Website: walmart
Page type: payment
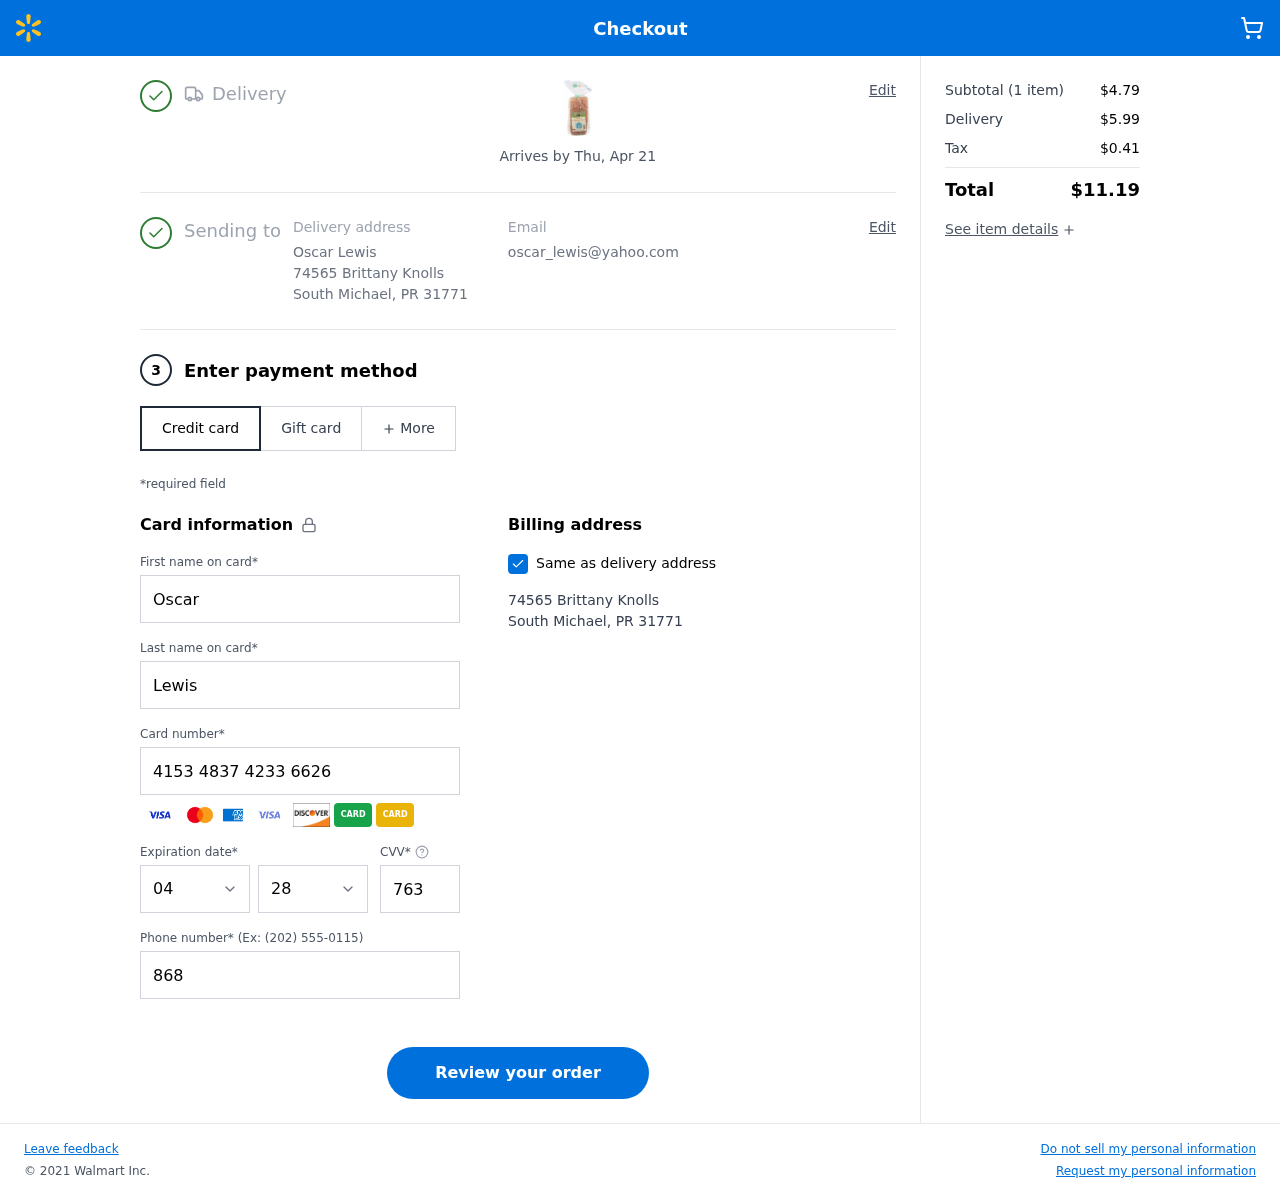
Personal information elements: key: PII_CARD_CVV
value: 763
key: PII_CARD_EXPIRY_MONTH
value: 04
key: PII_CARD_EXPIRY_YEAR
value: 28
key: PII_CARD_NUMBER
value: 4153 4837 4233 6626
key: PII_CITY
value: South Michael
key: PII_EMAIL
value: oscar_lewis@yahoo.com
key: PII_FIRSTNAME
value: Oscar
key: PII_FULLNAME
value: Oscar Lewis
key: PII_LASTNAME
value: Lewis
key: PII_PHONE
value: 8689889732
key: PII_POSTCODE
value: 31771
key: PII_STATE_ABBR
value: PR
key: PII_STREET
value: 74565 Brittany Knolls
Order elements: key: ORDER_DELIVERY_DATE
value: Arrives by Thu, Apr 21
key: ORDER_NUM_ITEMS
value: (1 item)
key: ORDER_SUBTOTAL
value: $4.79
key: ORDER_SHIPPING_COST
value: $5.99
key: ORDER_TAX
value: $0.41
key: ORDER_TOTAL
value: $11.19